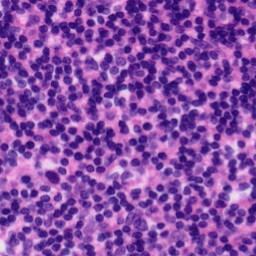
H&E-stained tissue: Tonsil